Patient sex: F
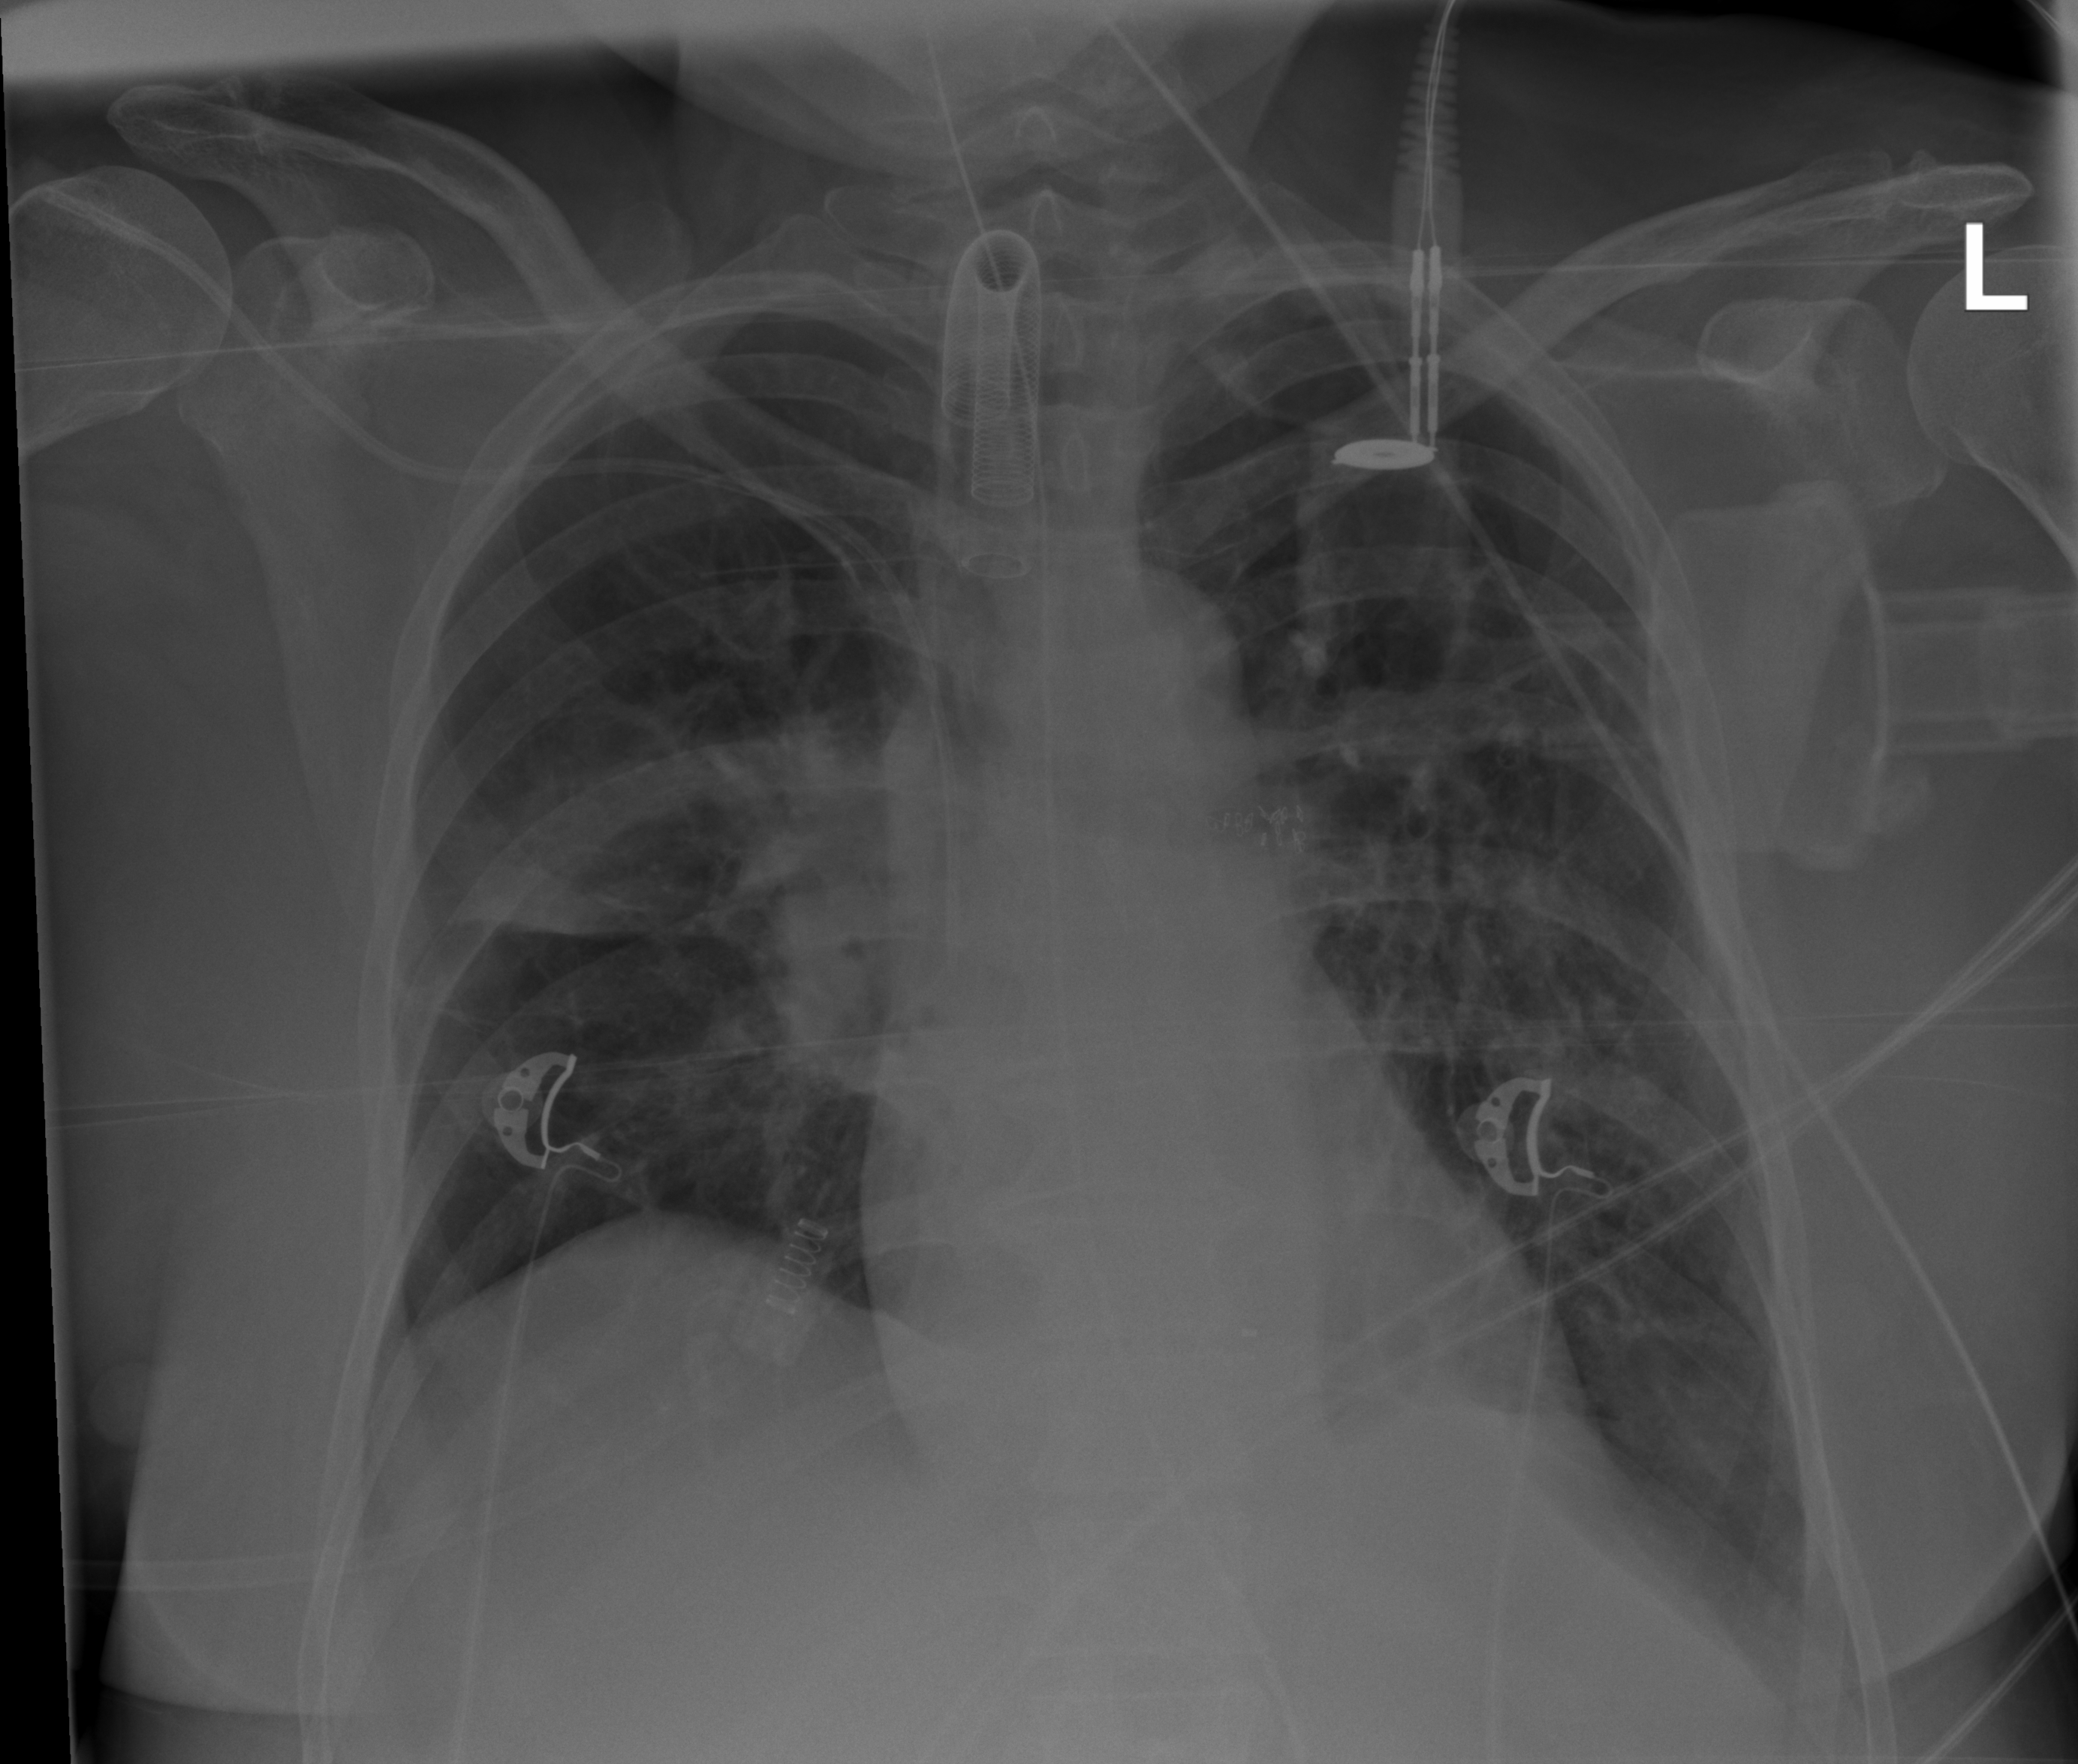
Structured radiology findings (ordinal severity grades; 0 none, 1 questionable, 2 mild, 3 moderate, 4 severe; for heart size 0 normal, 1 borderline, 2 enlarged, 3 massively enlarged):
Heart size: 0
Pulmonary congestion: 1
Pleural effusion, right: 2
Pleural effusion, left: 0
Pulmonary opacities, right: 3
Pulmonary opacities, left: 2
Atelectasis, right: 2
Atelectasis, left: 0